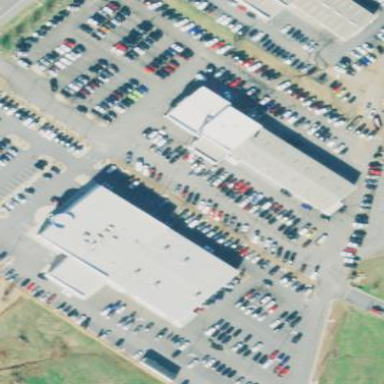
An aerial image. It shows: Building that houses car shop.